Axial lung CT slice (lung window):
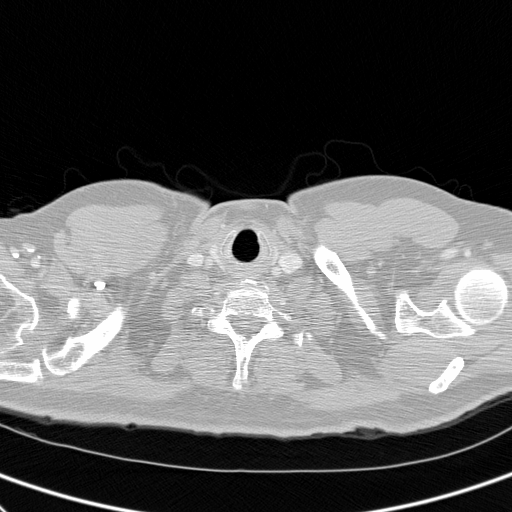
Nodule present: no